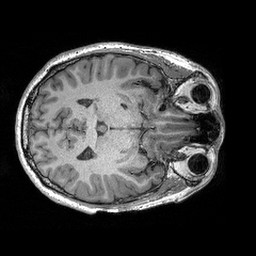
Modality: T1w
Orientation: axial
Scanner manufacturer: siemens
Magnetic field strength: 3 T
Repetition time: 2.3 s
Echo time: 0.00298 s